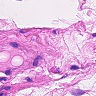
Metastatic tissue present: no